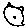
Label: cat